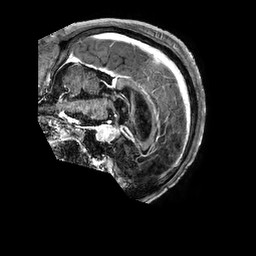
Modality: T1w
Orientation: sagittal
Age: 72
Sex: male
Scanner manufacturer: philips
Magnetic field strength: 3 T
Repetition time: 0.006652 s
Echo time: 0.002979 s